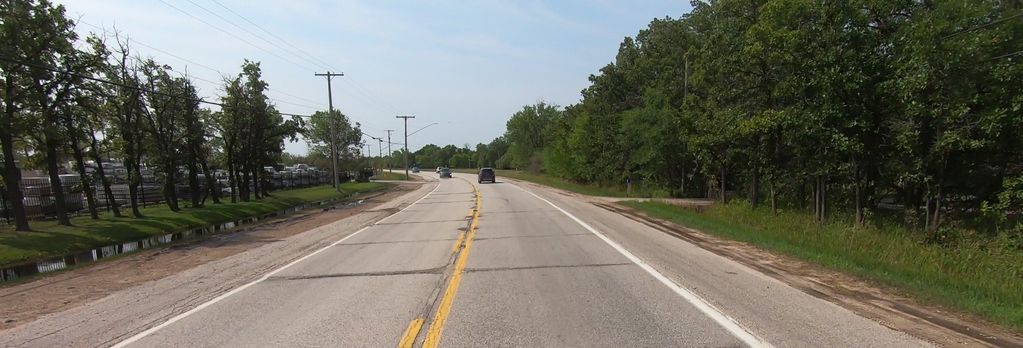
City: winnipeg